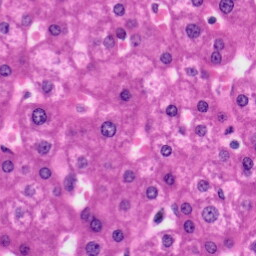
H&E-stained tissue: Liver